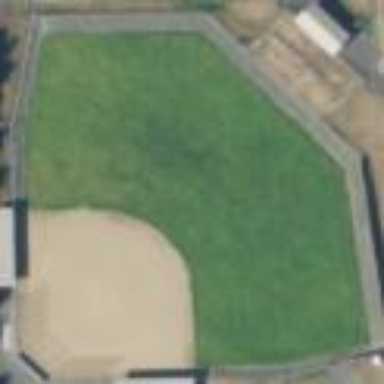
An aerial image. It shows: Baseball pitch for leisure and sports activities.